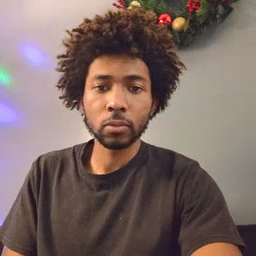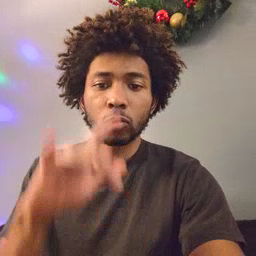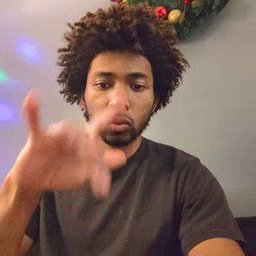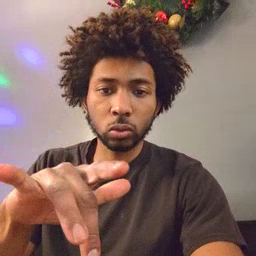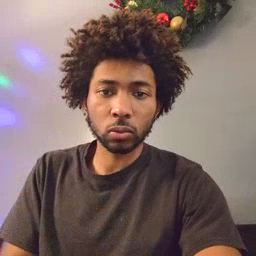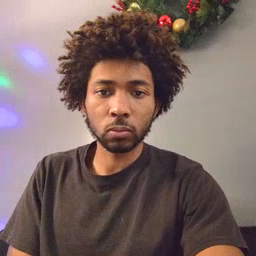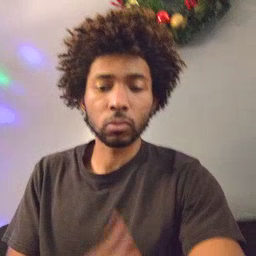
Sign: touch